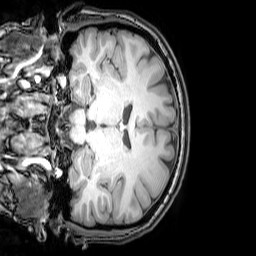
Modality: T1w
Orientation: coronal
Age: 24
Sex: female
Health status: healthy
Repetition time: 0.081 s
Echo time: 0.037 s